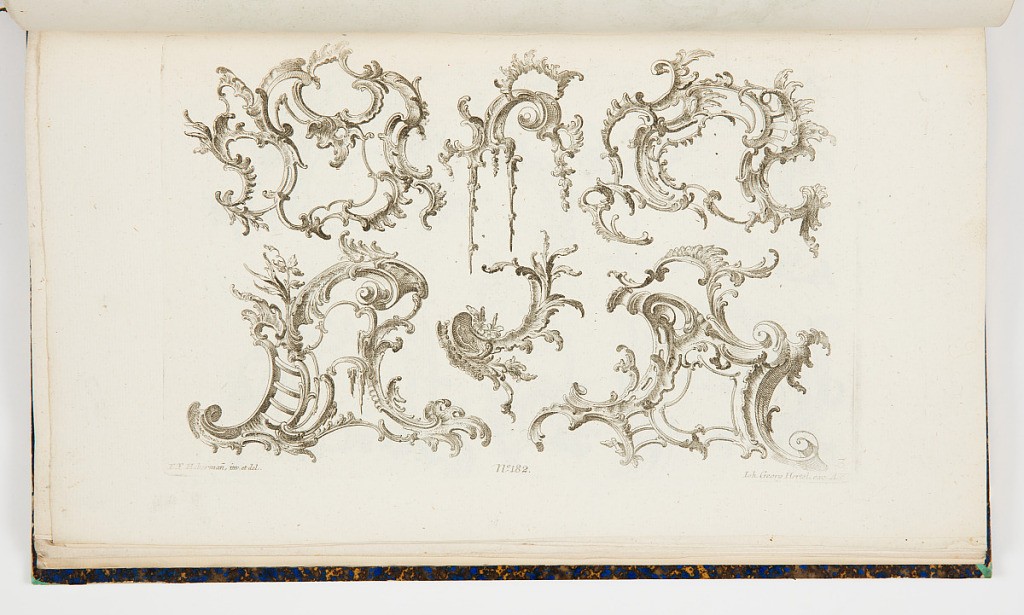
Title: Rocaille Ornament Designs
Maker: Franz Xaver Habermann, German, 1721 – 1796
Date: mid- 18th century
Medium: Etching on off-white laid paper
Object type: Print
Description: Rocaille ornament design motifs featuring scrolls, rinceaux, branches, dripping verdue. The plate is signed and numbered.